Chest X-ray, PA view. Patient: 76 years old, sex M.
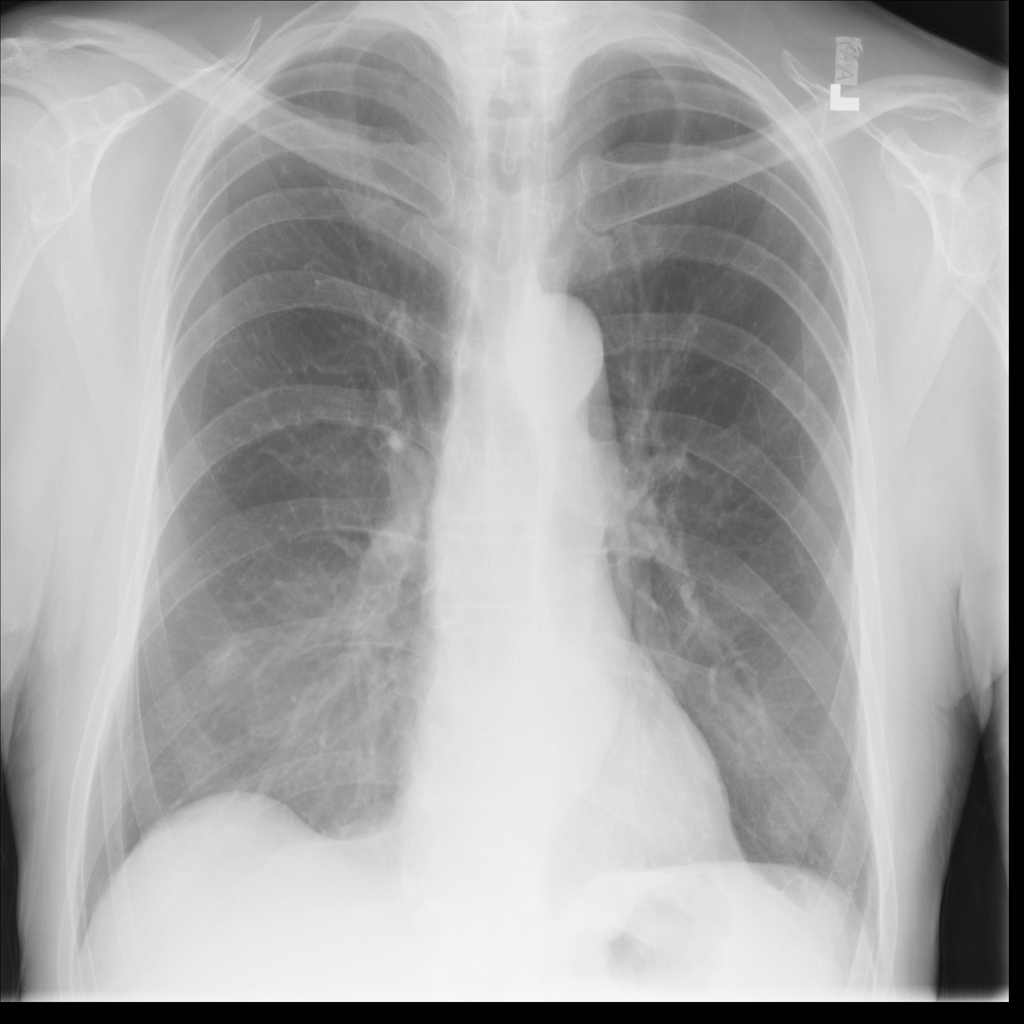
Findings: Emphysema